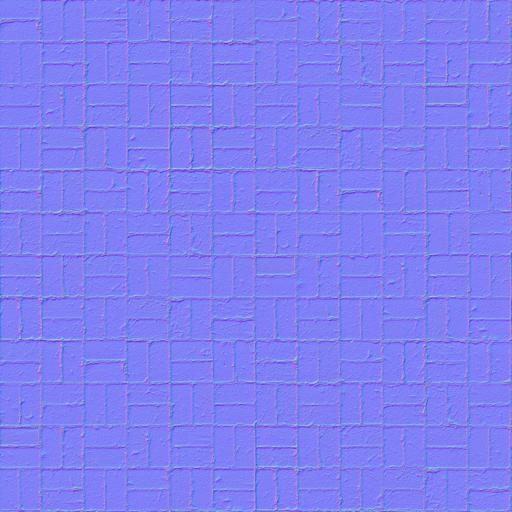
paved paving stones